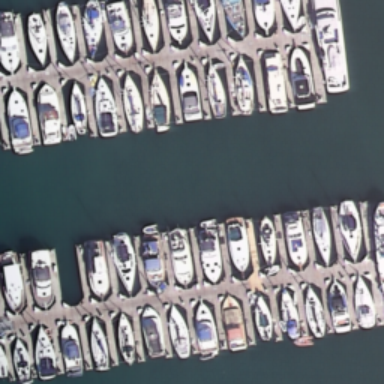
Lots of boats docked at the harbor and the boats are closed to each other .